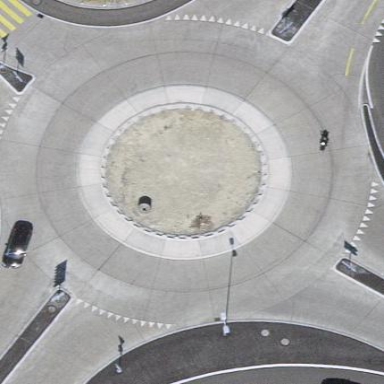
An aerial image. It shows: Roundabout at primary highway.